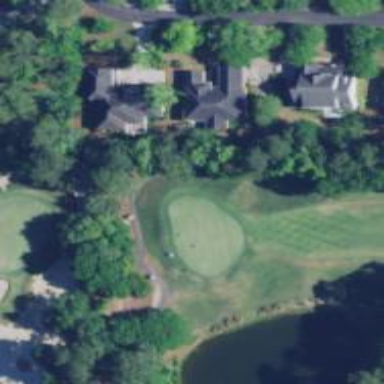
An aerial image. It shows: View of golf hole.